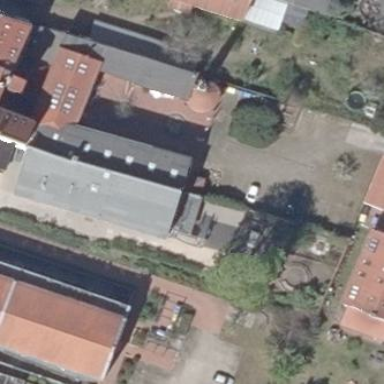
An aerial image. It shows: School building with school amenities.